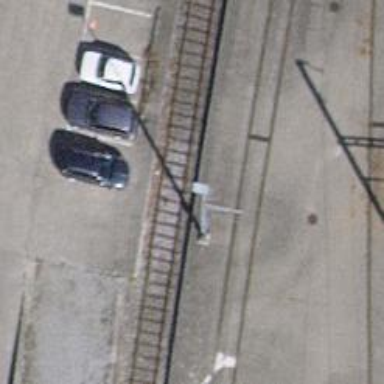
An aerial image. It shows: Siding railway line with electrified contact line for the trains.